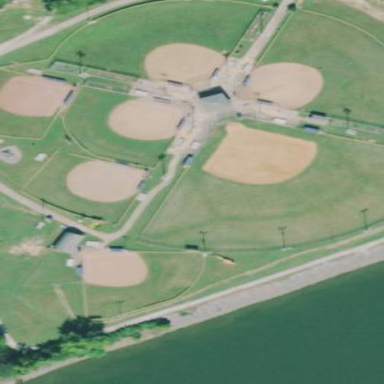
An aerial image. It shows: Baseball pitch for leisure land.